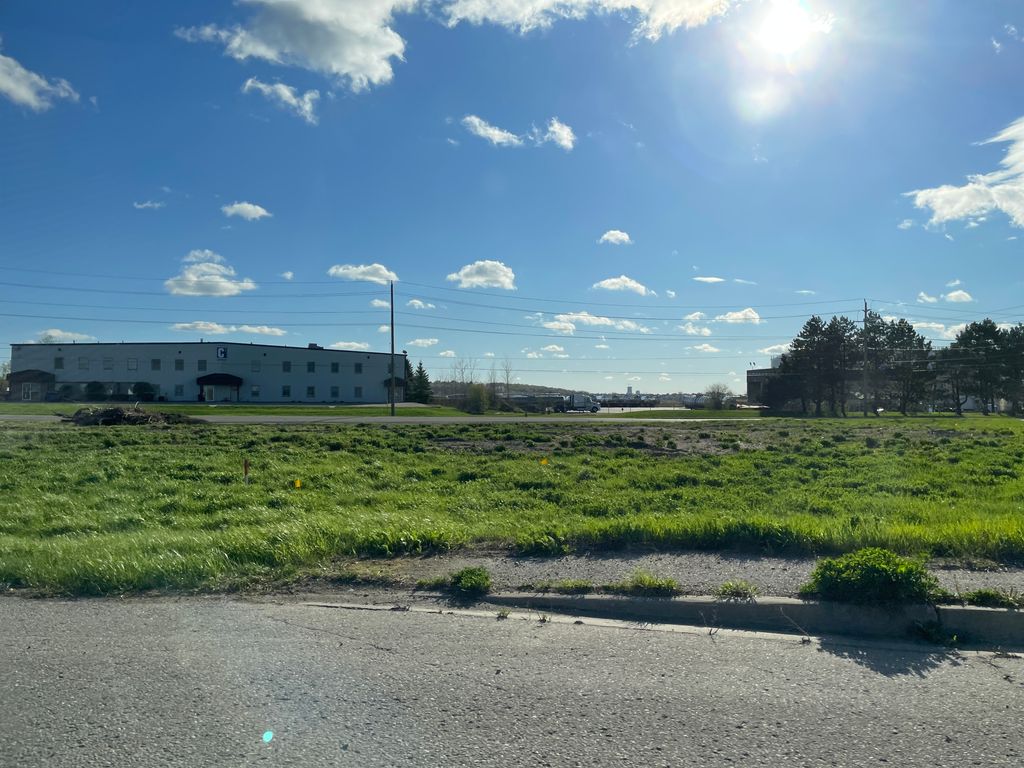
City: kitchener-waterloo